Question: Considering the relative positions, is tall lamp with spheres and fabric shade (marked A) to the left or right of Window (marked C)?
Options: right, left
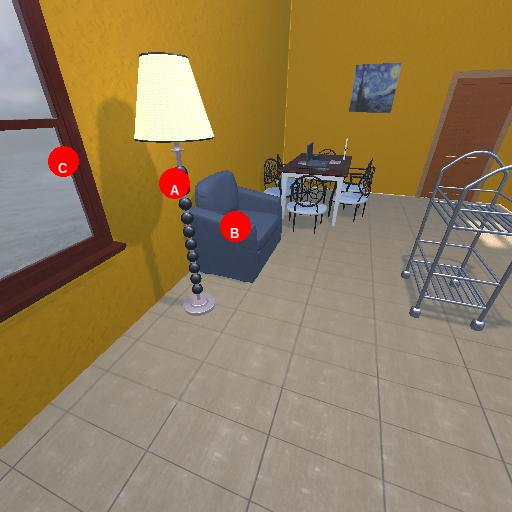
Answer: right